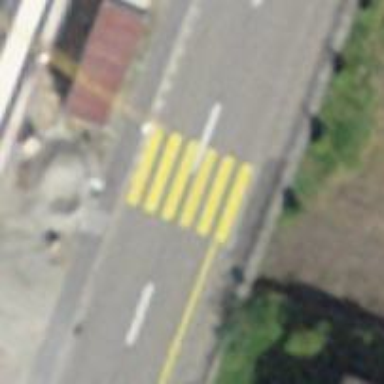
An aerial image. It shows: Marked crossing with zebra stripes on the road.